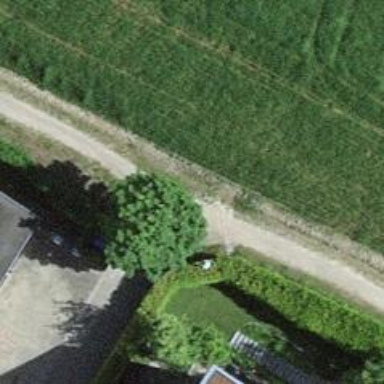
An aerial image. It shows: Unpaved path.